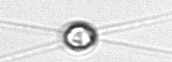
Label: Chaetoceros_danicus